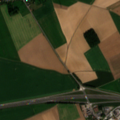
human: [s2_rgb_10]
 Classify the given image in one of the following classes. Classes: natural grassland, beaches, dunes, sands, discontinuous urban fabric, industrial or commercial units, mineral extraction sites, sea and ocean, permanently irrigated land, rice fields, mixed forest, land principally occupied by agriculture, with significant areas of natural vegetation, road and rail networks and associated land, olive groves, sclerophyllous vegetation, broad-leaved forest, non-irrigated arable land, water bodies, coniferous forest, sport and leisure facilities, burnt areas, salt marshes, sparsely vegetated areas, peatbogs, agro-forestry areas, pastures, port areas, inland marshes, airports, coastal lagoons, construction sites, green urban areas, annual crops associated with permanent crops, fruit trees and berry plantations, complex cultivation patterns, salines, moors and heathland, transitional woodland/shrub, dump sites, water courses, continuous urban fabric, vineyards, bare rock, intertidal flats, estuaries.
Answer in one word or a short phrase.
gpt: discontinuous urban fabric, industrial or commercial units, non-irrigated arable land, complex cultivation patterns